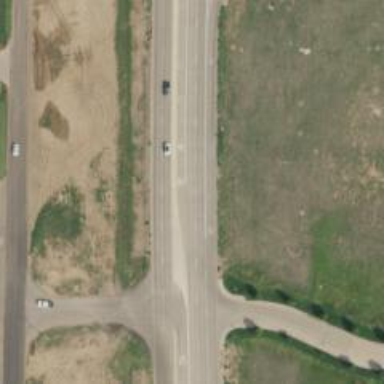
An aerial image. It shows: Trunk highway.